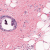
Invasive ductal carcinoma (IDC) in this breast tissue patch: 1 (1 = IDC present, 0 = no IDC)